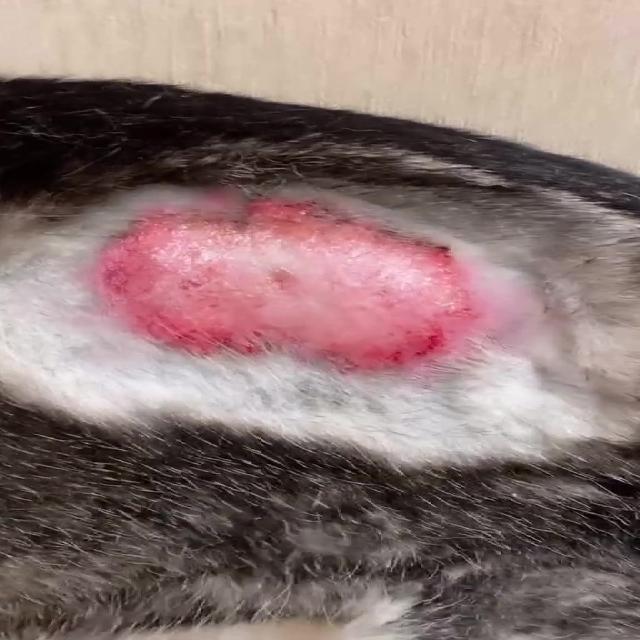
Canine dermatitis — inflammation of the skin presenting with erythema, pruritus, papules, and excoriation. May be allergic, contact, or atopic in origin.